Question: All,
I have rich text, with links, in my UITableView's detail View:

When a link is pressed, the URL is loaded into the UIWebView where the rich text is being displayed. I'd like the URLs to open in Safari instead.
Can someone tell me how to accomplish this correctly? Is there a UIWebView delegate method suited for this purpose?
Thanks
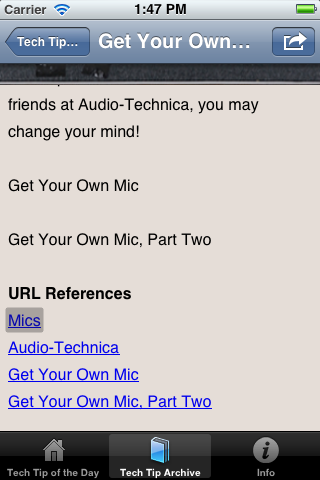
Answer: '''
// where url is an NSURL
[[UIApplication sharedApplication] openURL:url];
'''
This will open the link in the default OS browser.
Documentation <URL>.